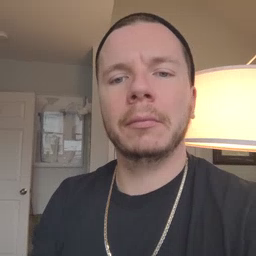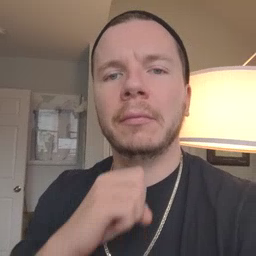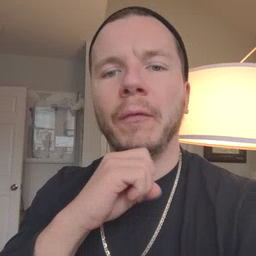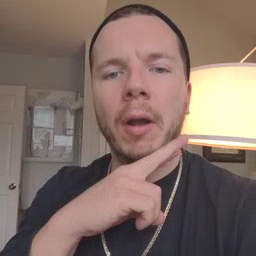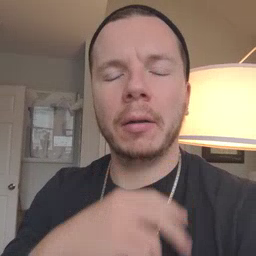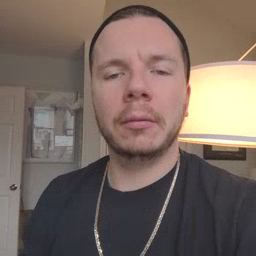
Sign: frog